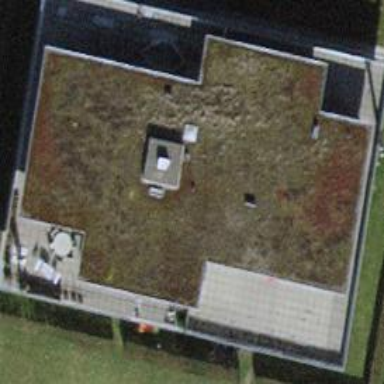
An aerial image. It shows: Flat-roofed apartment building.